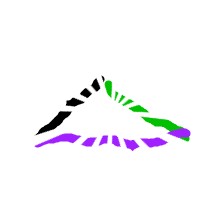
Shape: triangle